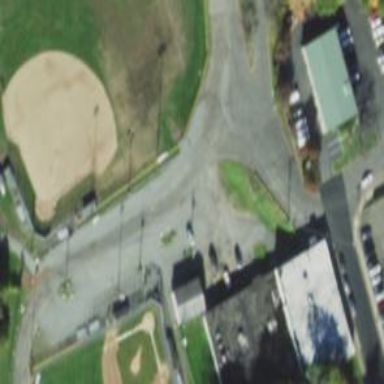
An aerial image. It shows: Baseball pitch for leisure land activities.